Question: I have a project writed under iOS6, that is compliant with iOS5 or plus. Recently I re-open the project and I have this very strange error

But in all my other project this line work fine.
What is the problem ?
Thanks !
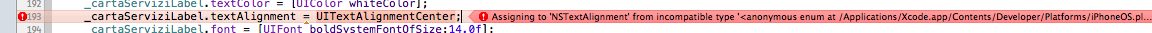
Answer: The older 'UITextAlignment' enum was deprecated in iOS 6.0. It has been replaced with the 'NSTextAlignment' enum. Newer versions of the compiler (with newer versions of Xcode) are more strict about this.
Since your Base SDK is iOS 6.1 (based on the title of your question), the compiler complains that you are using the wrong enum value.
Your Deployment Target has no bearing on the compiler messages. The good news is that the newer enum is backward compatible with the older enum as long as you stick to the 'Left', 'Center', and 'Right' values.
Change your code to:
'''
_cartaServiziLabel.textAlignment = NSTextAlignmentCenter;
'''
and your code will compile and it will work with iOS 2.0 and later.